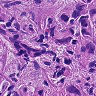
Metastatic tissue present: yes